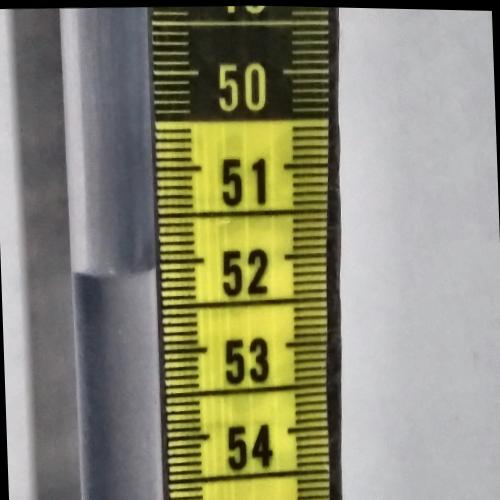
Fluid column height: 52.1 cm